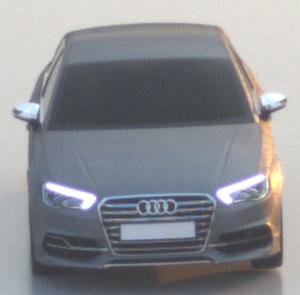
Make: Audi
Model: S3
Detailed model: 8V
Model produced from: 2013
Model produced until: 2020
Doors: 4
Color: gray
Road condition: wet road
Daytime: sunrise or sunset
Contrast: medium contrast